Field crop: maize
Growth stage: 2
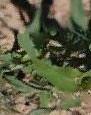
Species: maize